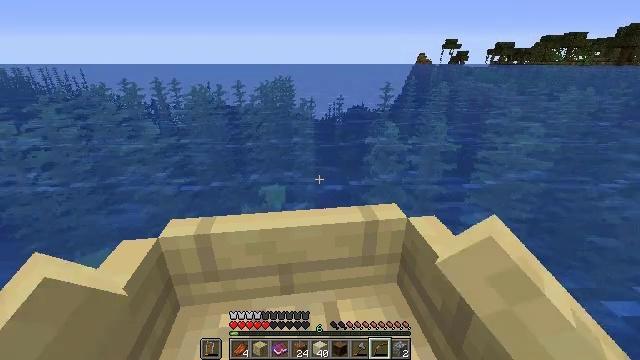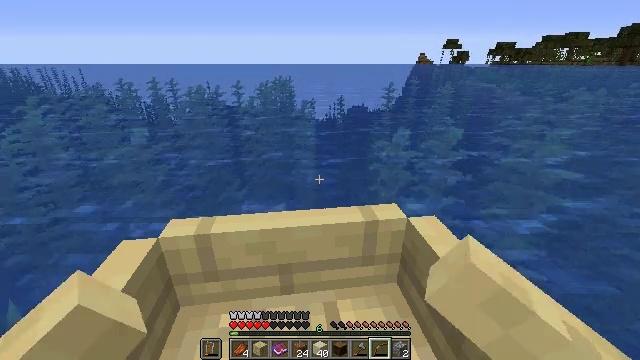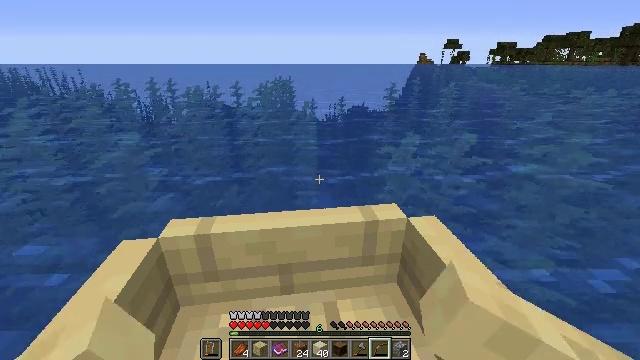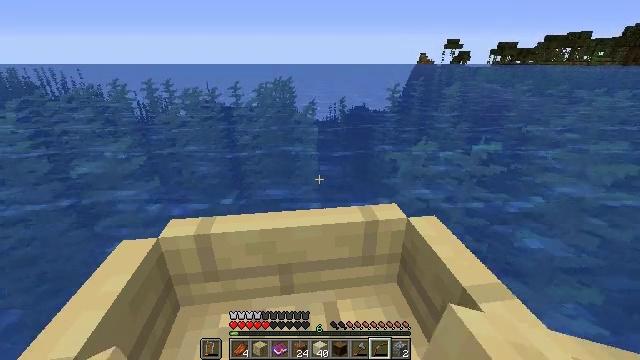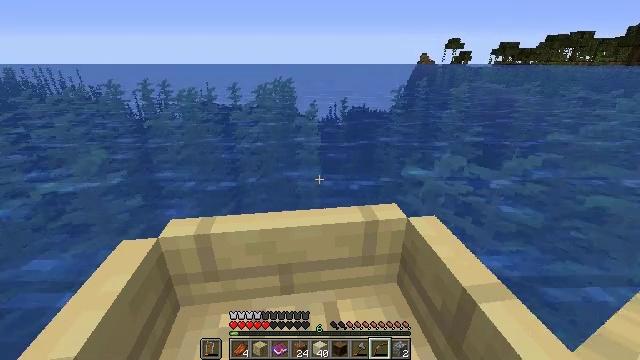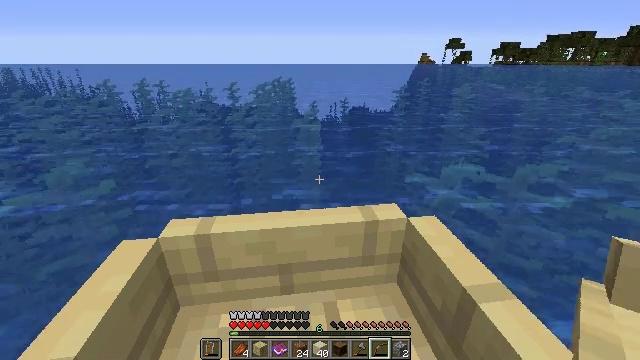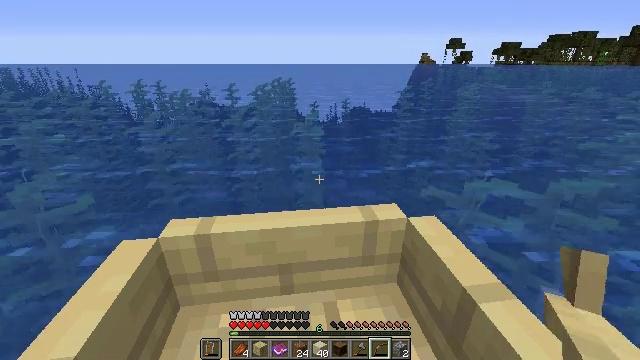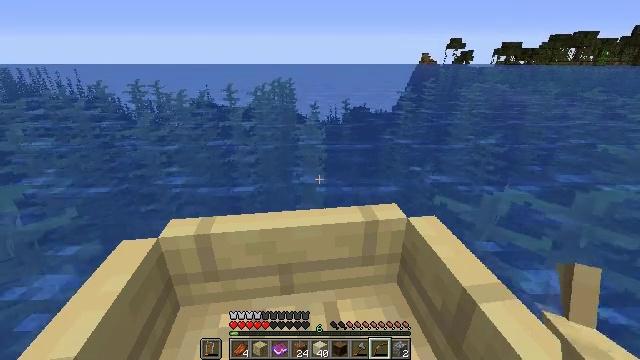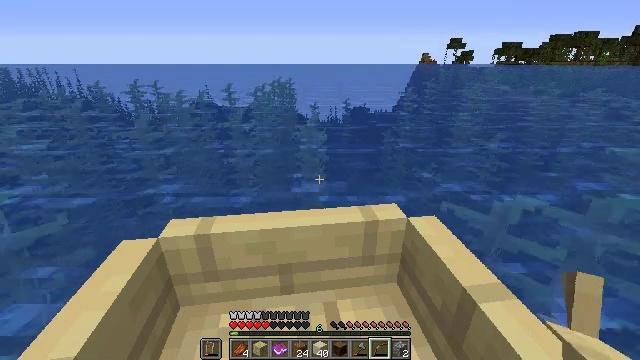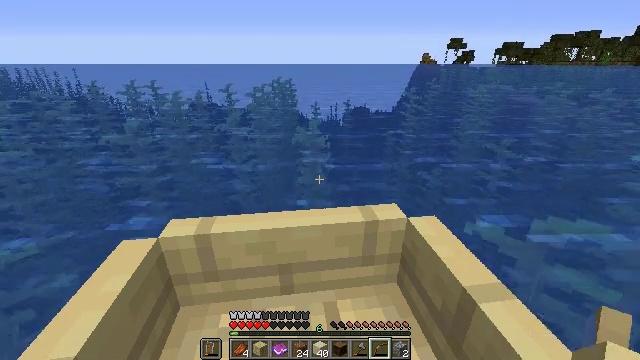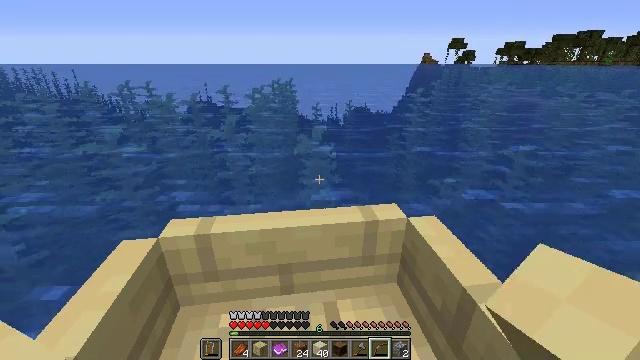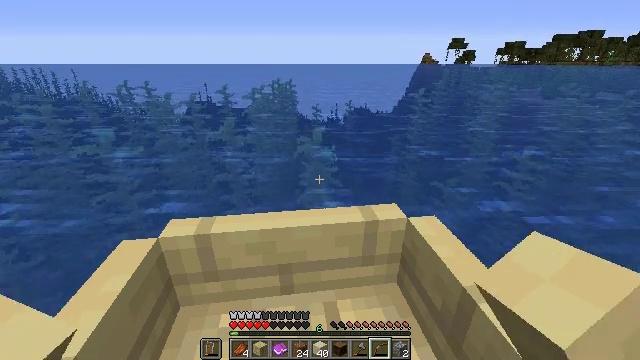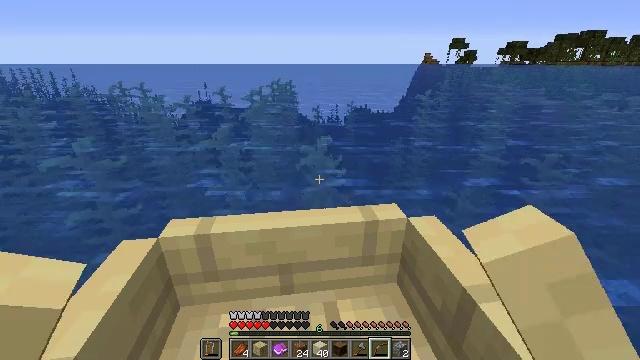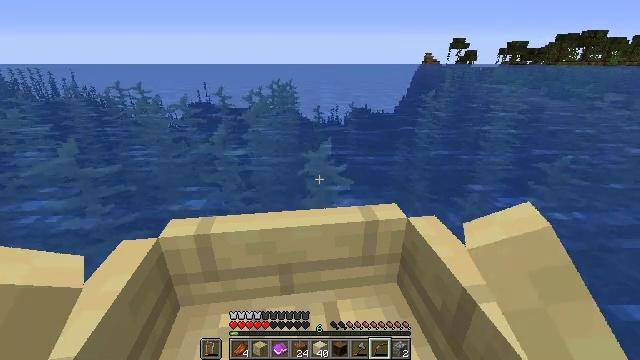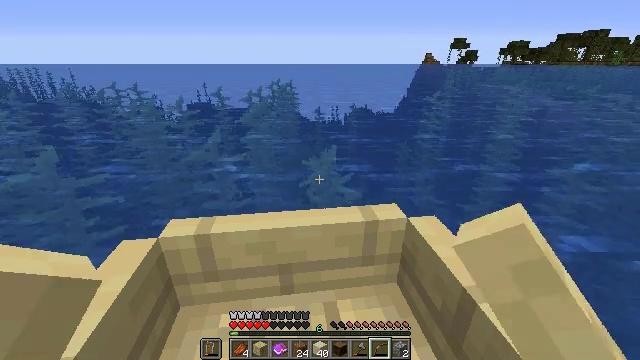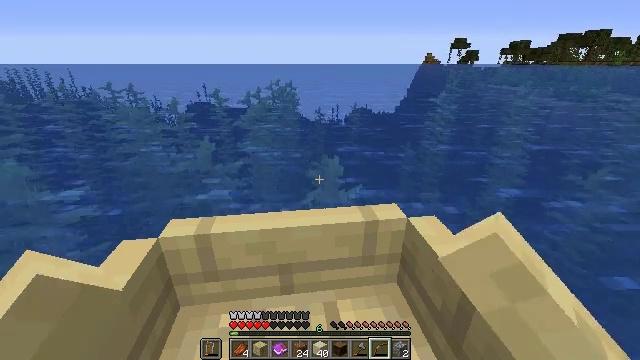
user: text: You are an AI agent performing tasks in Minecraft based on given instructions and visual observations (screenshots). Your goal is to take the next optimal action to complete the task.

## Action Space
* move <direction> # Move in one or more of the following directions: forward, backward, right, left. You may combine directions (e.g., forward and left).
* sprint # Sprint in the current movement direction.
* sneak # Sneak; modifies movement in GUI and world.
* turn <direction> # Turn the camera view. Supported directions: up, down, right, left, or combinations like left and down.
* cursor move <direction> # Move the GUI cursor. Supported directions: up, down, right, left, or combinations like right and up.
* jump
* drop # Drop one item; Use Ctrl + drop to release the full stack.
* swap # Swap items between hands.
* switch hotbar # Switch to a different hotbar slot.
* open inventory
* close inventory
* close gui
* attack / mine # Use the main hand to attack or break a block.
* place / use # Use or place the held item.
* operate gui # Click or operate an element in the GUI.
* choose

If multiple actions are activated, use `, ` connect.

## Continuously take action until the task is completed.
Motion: motion action
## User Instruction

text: Mine packed ice from icy biomes.
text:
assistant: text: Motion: move forward
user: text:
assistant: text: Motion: move forward
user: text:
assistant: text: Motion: move forward
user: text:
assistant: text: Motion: move forward
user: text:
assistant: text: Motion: move forward
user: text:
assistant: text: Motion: move forward
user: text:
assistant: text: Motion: move forward
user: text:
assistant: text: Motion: move forward
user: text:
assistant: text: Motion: move forward
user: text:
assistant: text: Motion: move forward
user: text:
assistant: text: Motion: move forward
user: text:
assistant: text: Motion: move forward
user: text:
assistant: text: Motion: move forward
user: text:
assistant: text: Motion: move forward
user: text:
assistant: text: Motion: move forward
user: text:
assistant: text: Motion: move forward
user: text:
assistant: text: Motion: move forward
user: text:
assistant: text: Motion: move forward
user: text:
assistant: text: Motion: move forward
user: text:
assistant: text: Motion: move forward
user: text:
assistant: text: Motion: move forward
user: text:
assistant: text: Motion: move forward
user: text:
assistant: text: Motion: move forward
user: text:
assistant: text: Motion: move forward
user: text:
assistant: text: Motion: move forward
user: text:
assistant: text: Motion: move forward
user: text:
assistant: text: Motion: move forward
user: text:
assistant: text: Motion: move forward
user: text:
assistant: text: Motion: move forward
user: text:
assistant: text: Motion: move forward